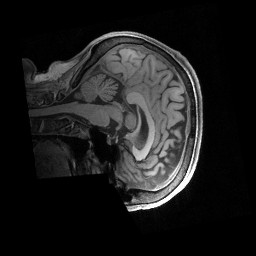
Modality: T1w
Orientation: sagittal
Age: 51
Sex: female
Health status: ill
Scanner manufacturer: siemens
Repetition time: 2.4 s
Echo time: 0.00231 s